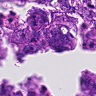
Metastatic tissue present: yes